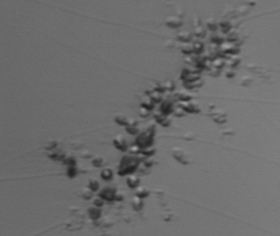
Label: Chaetoceros_didymus_TAG_external_flagellate